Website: home-depot
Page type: billing-address
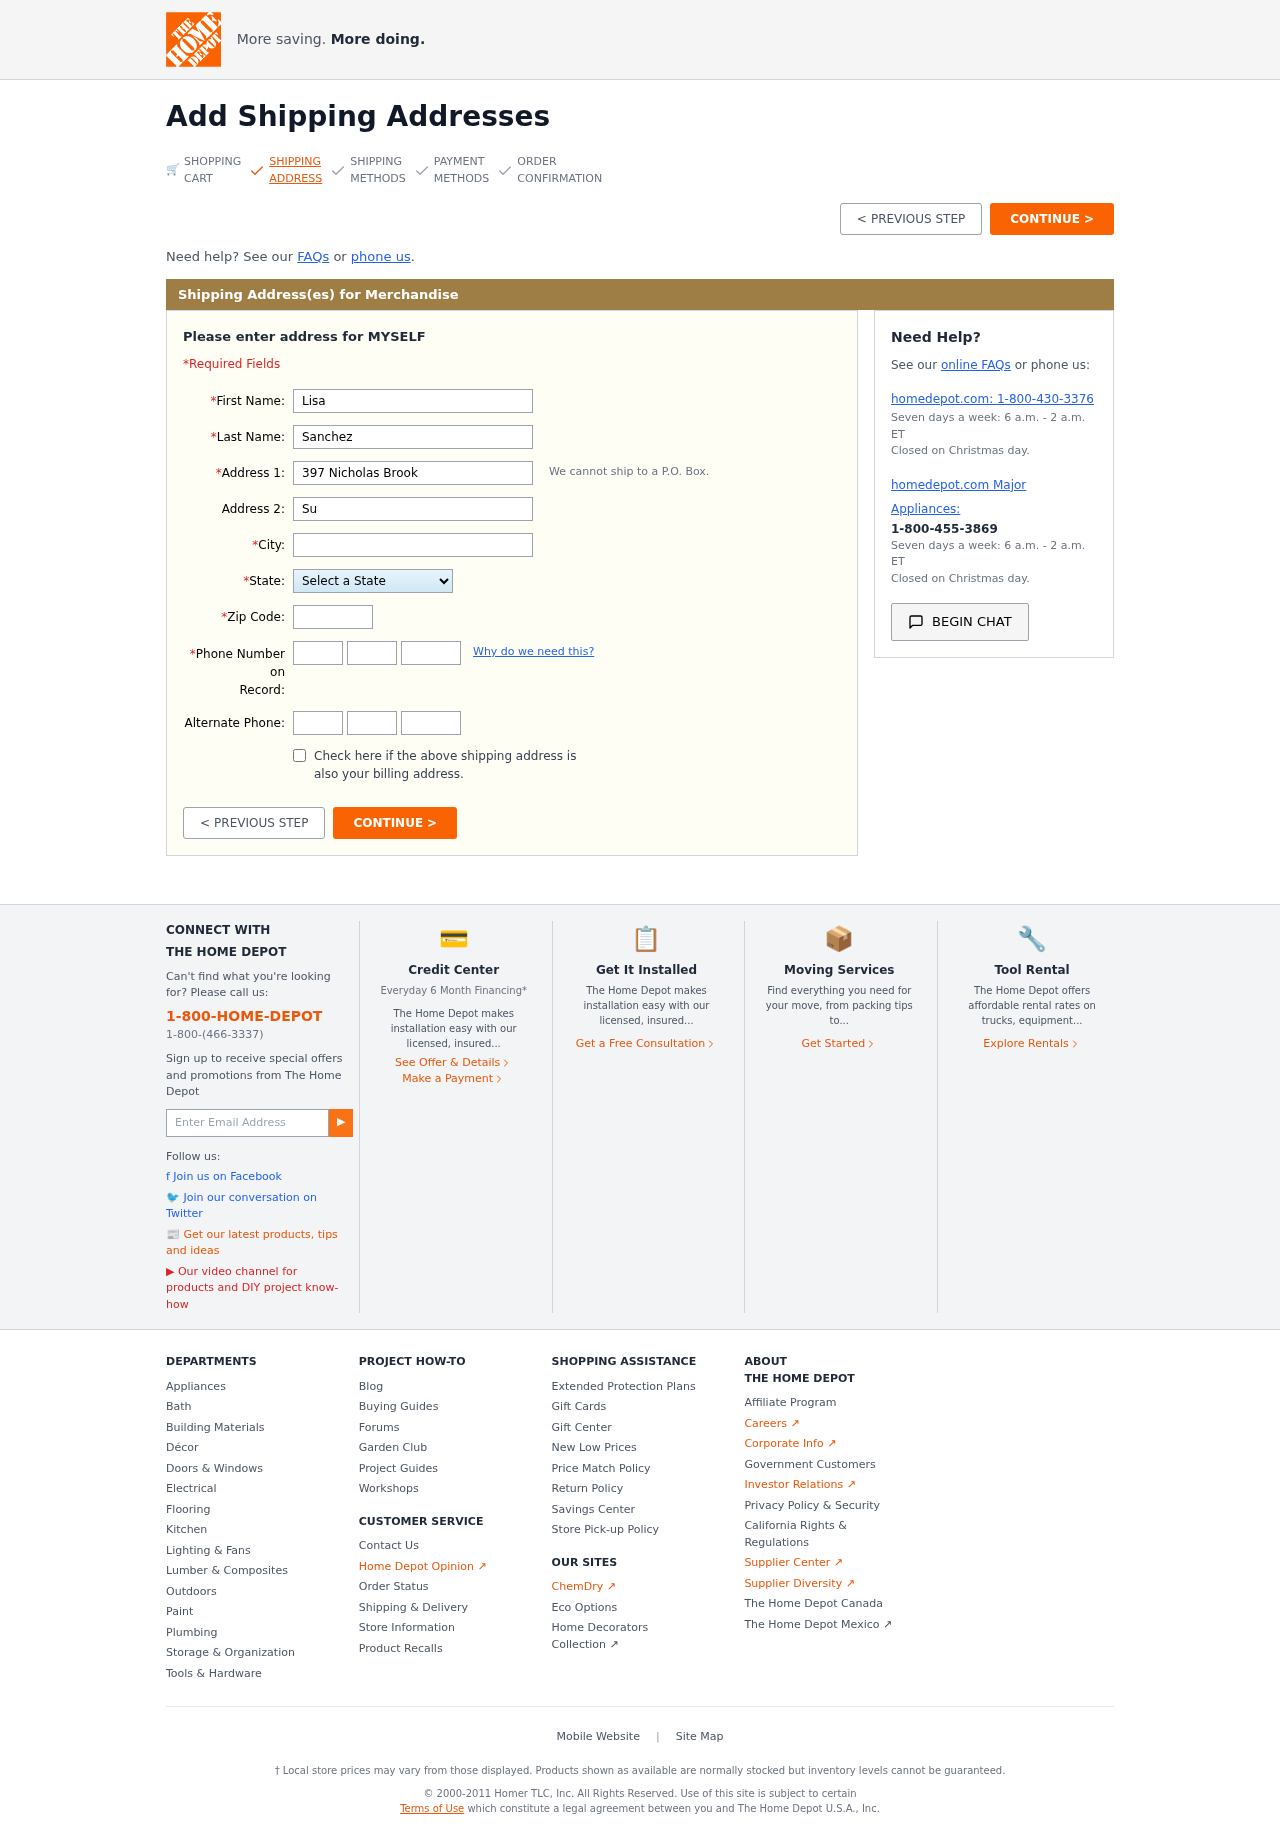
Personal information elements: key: PII_STATE
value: Kansas
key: PII_FIRSTNAME
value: Lisa
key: PII_LASTNAME
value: Sanchez
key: PII_STREET
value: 397 Nicholas Brook
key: PII_STREET2
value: Suite 627
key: PII_CITY
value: West Noah
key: PII_POSTCODE
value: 17116
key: PII_PHONE_AREA
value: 951
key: PII_PHONE_PREFIX
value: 781
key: PII_PHONE_LINE
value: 1495
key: PII_PHONE_ALT_AREA
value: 930
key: PII_PHONE_ALT_PREFIX
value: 741
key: PII_PHONE_ALT_LINE
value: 0107